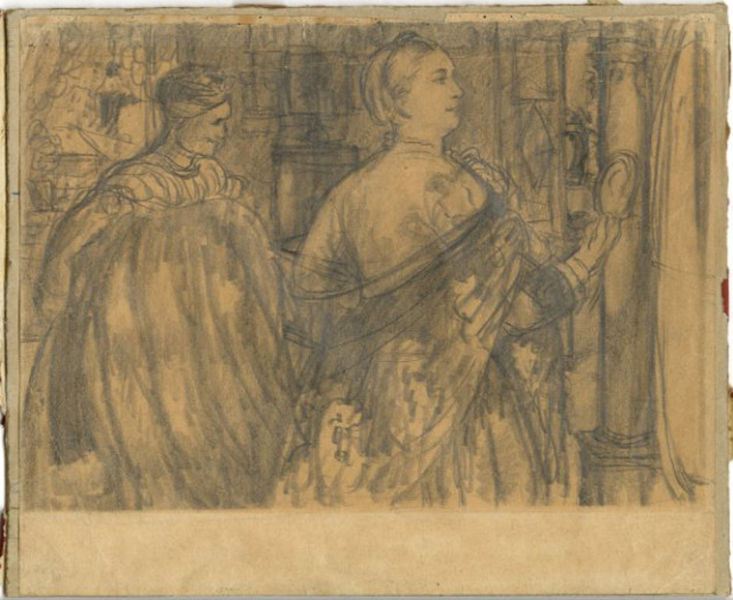
Titel: Study for Merchant's Wife at the Mirror, Study for Merchant's Wife at the Mirror
Künstler: Boris Kustodiev
Standort: Amherst (Massachusetts, USA)
Institution: Mead Art Museum, Amherst College
Schlagwörter: kopf, frauen, see, frau, frisur, kleid, kleider, profil, raum, rücken, skizze, säule, zeichnung, zimmer, dame, tuch, gesicht, spiegel, gewand, haare, reich, innen, locken, lächeln, studie, column, columns, people, white, women, black, dress, dresses, face, female, gray, hair, interior, lady, old, parlor, robe, room, woman, yellow, bedroom, maid, mirror, mirrors, picture, servant, two, brown, kohle, schwarzweiß, kohlezeichnung, stift, background, house, garderobe, zierde, drawing, paper, oval, shawl, shadow, coat, fabric, fur, scarf, line, sketch, necklace, smile, door, victorian, anziehen, royal, clothes, ink, pencil, lines, home, grafit, shoulders, charcoal, pillar, rich, fashion, magd, frauenzimmer, standing, veil, sepia, speigel, makeup, toilet, store, wealthy, shop, holzstift, holding, shopping, inside, elegance, e, emotion, wealth, graphite, dressed, rembrandt, boobs, yellor, vanity, wedding, vain, narcissist, arrogant, blaß, damen, bleistisft, abendgarderobe, schleppe, zofe, 18. jahrhundert, miror, candels, ladies fashion, dreess, aaa